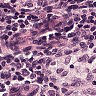
Metastatic tissue present: no